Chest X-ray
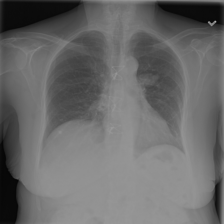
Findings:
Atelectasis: negative
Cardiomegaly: negative
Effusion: negative
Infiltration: negative
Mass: positive
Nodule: negative
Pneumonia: negative
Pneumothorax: negative
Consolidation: negative
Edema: negative
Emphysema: negative
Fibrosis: negative
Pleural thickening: negative
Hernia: negative